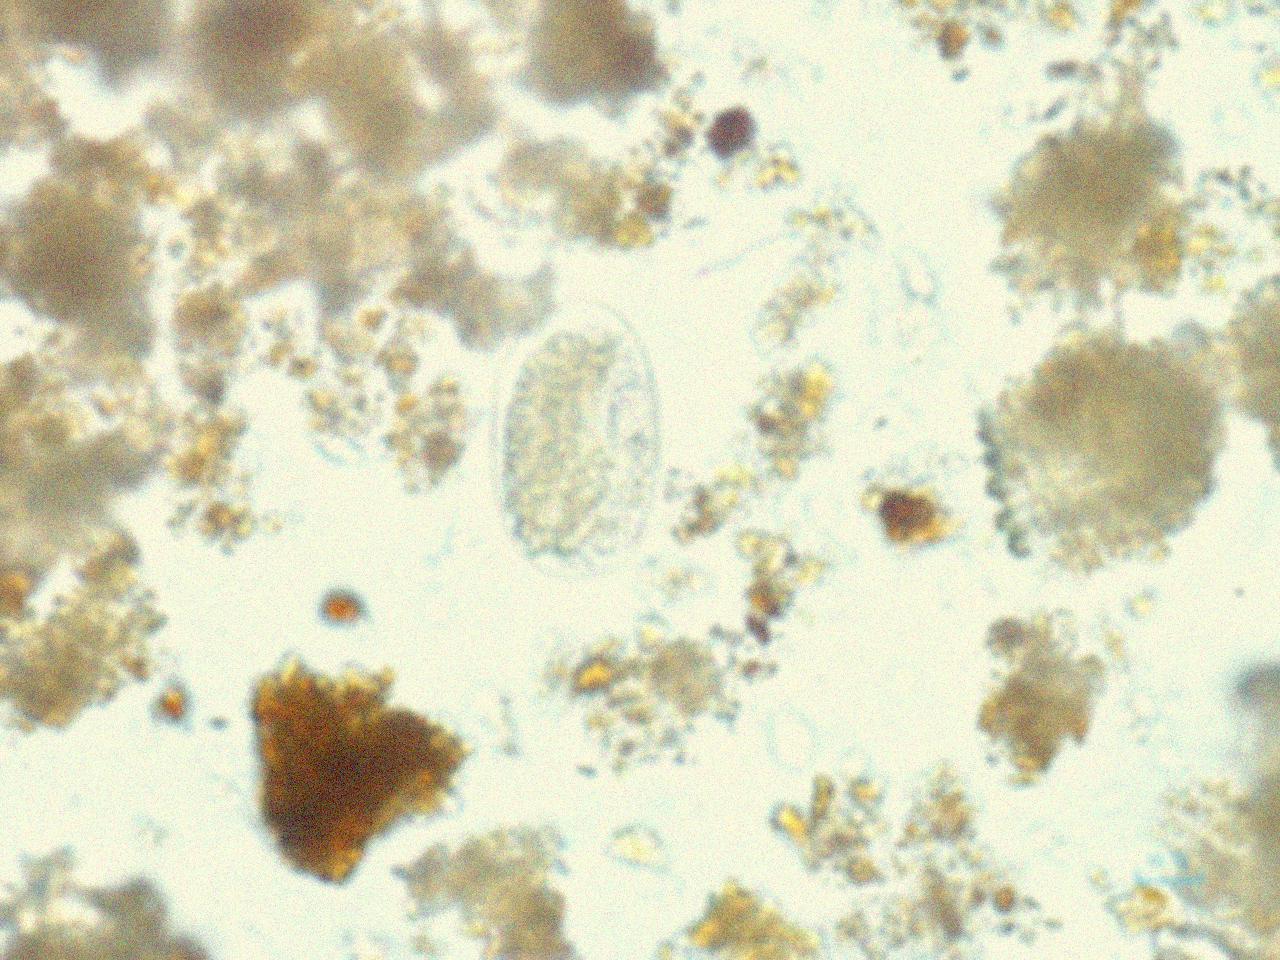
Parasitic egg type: Hookworm egg